Question: I am trying to output decimals (int and floats) in almost all datatypes from 'byte' to 'real10' line by line in MB, but for some reason almost none of them are displayed correctly (image below), most of them are broken, can someone explain why is that happening and what is my mistake?
'''
.386
.model flat, stdcall
option casemap: none
include \masm32\include\masm32rt.inc
.data
titletext db 'Title',0
frmt db 'A (Byte) = %d',10
db '-A (Byte) = %d',10
db 'A (Word) = %d',10
db 'B (Word) = %d',10
db '-A (Word) = %d',10
db '-B (Word) = %d',10
db 'A (ShortInt) = %d',10
db 'B (ShortInt) = %d',10
db 'C (ShortInt) = %d',10
db '-A (ShortInt) = %d',10
db '-B (ShortInt) = %d',10
db '-C (ShortInt) = %d',10
db 'A (LongInt) = %d',10
db 'B (LongInt) = %d',10
db 'C (LongInt) = %d',10
db '-A (LongInt) = %d',10
db '-B (LongInt) = %d',10
db '-C (LongInt) = %d',10
db 'D (Single) = %g',10
db '-D (Single) = %g',10
db 'E (Double) = %g',10
db '-E (Double) = %g',10
db 'F (Extended) = %g',10
db '-F (Extended) = %g',0
buff db 1024 dup (?)
Abyte db 6
nAbyte db -6
Aword dw 6
Bword dw 603
nAword dw -6
nBword dw -603
Ashort dd 6
Bshort dd 603
Cshort dd <PHONE>
nAshort dd -6
nBshort dd -603
nCshort dd -<PHONE>
Along dq 6
Blong dq 603
Clong dq <PHONE>
nAlong dq -6
nBlong dq -603
nClong dq -<PHONE>
Dsingle real4 0.001
nDsingle real4 -0.001
Edouble real8 0.074
nEdouble real8 -0.074
Fextended real10 735.430
nFextended real10 -735.430
.code
start:
invoke crt_sprintf, addr buff, addr frmt,
Abyte, nAbyte,
Aword, Bword, nAword, nBword,
Ashort, Bshort, Cshort, nAshort,nBshort, nCshort,
Along, Blong, Clong, nAlong, nBlong, nClong,
Dsingle, nDsingle,
Edouble, nEdouble,
Fextended, nFextended
invoke MessageBox, 0, addr buff, addr titletext, MB_OK
invoke ExitProcess, 0
end start
'''
current result:

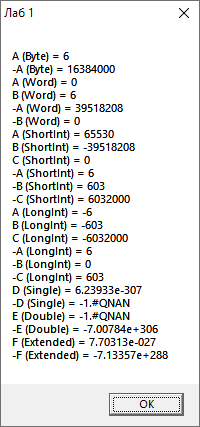
Answer: 'invoke'
You're using a '%d' conversion for narrow args that you aren't promoting to 'int'. '%hhd' and '%hd' respectively are the conversions you want for 'int8_t' (signed char as an integer) and 'int16_t' ('short'). ISO C doesn't specify that short = int16_t, but that is the case on 32-bit Windows.
Anyway, the high bytes of those 4-byte stack slots for passing those narrow integers might contain high garbage if MASM's 'invoke' doesn't magically sign- or zero-extend them for you.
Also, 'short' is normally a 16-bit byte but you're using 'dd'. That shouldn't matter in this case since 32-bit code always uses 32-bit stack slots at minimum for arg-passing.
Look at how that invoke directive or macro actually assembles to real machine instructions. i.e. disassemble the resulting code, to see what it's really doing. (Or use a debugger with disassembly view to single-step). Also after each step, before the 'call', to see if your args are being passed correctly.
If you aren't sure what the right sequence of asm instructions you need is, look at compiler output from a C or C++ compiler for equivalent code that calls sprintf with C global variables of the same types you want. (e.g. on <URL>
---
that always happens for args to the '...' part of a variadic function. <URL> So your 4-byte floats skew everything later.
And similarly, you have some 'dq' 64-bit integers but you're still telling sprintf they're '%d' (int). So you actually get the high and low halves of a 'dq' being read by two separate '%d' conversions, leading to the wrong conversion reading the wrong bytes.
---
> I've changed all 'byte', 'word' and 'dword' to signed types and it worked well, but I am having trouble with 'qword' and 'real4'. I changed '%d' for '%ld' for 'qword', but it still puts 0 to the next entry, shifting all numbers after it.
In 32-bit ABIs, 'long' is still a 32-bit type. You need 'long long' and '%lld''dq'
> And about floats, as I understood from the link to the other thread you posted - it is impossible to print out a float, I need to convert it to different type somehow?
That's correct. You simply can't use 'invoke' with a 'real4' for a printf-like functions that take their arg via a '...' part of a C variadic function.
Look at compiler-generated code for the equivalent C.
You'll have to convert your 'real4' to 'double' and push them manually, before invoke. (Invoke pushes in right-to-left order, last args pushed first, so you can do those pushes and then use 'invoke' I guess?)
Also <URL>, not the 10-byte x87 type. So there's probably no way to get that sprintf to handle a tbyte and you'll have to convert it to 'double' as well. Or just don't bother using 'real10' unless you find a C library that can handle it.
(Oh, it was you that asked that question. It's still the same problem.)